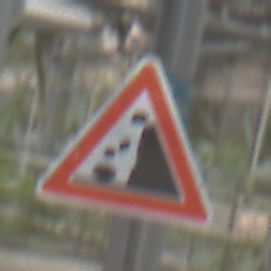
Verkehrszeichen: SteinschlagRechts
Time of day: Midday
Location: Roofed (Special)
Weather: Overcast
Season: NotSpecified
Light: Natural